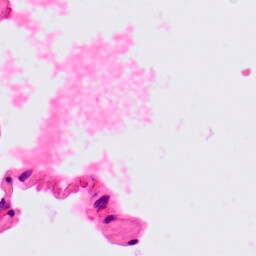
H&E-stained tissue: Lung